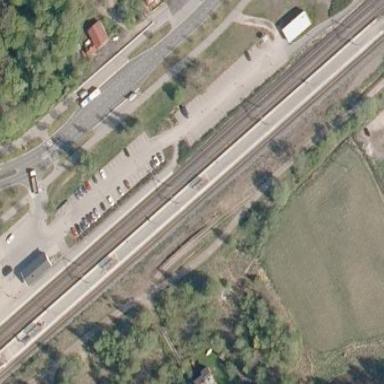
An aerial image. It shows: Paved public transport platform with shelter.